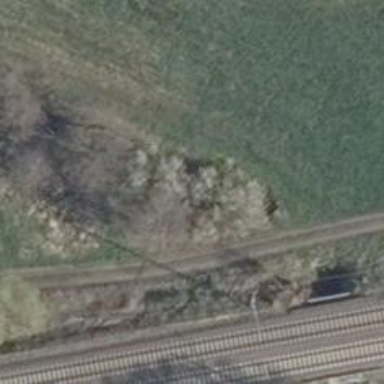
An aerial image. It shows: Tunnel.